Interaction volume radius: 10 \u00c5
Interaction volume height: 10 \u00c5
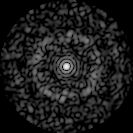
Disorder parameter: 0.8561